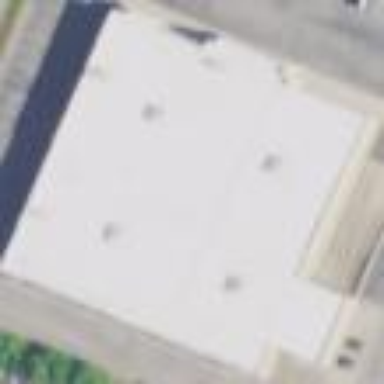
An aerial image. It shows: Building.